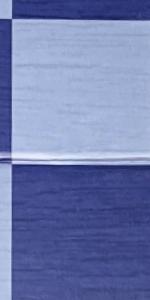
Label: Empty